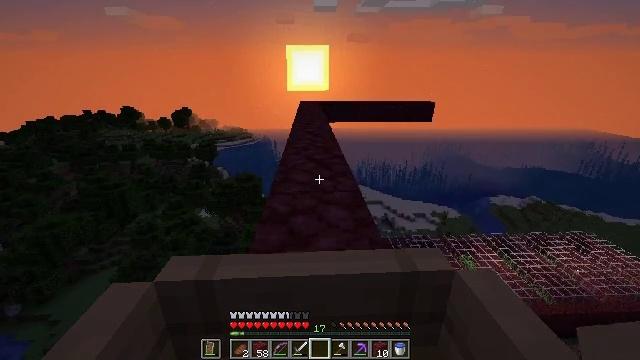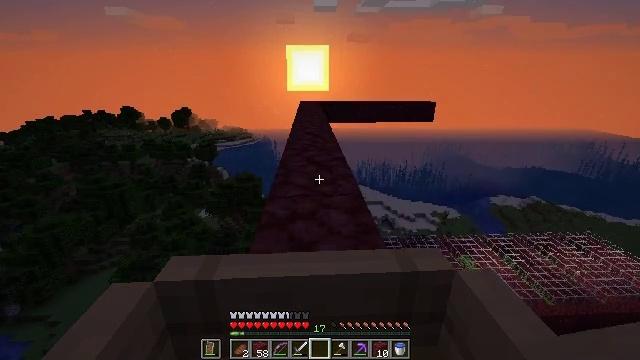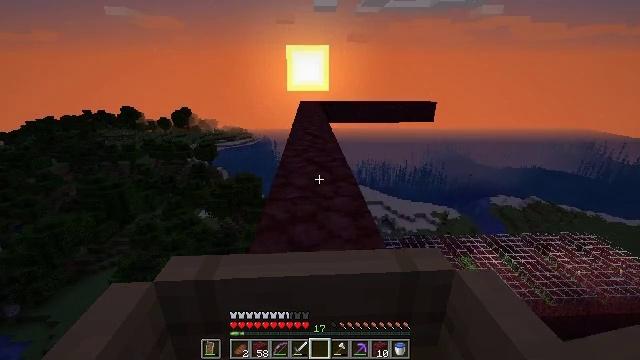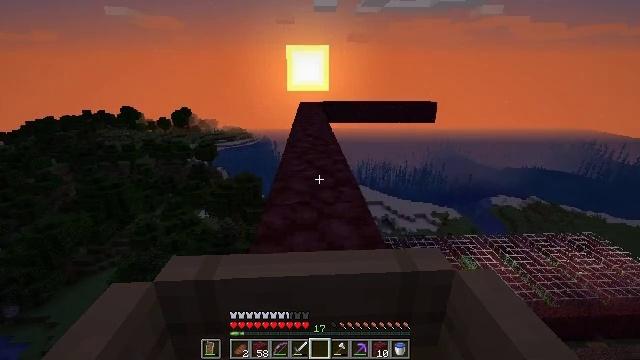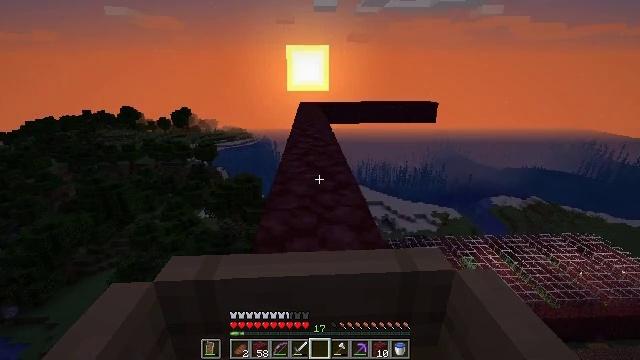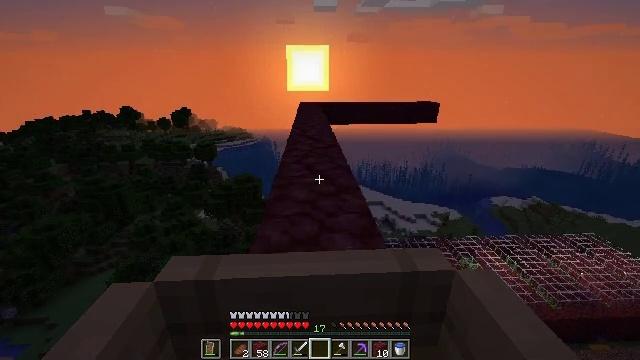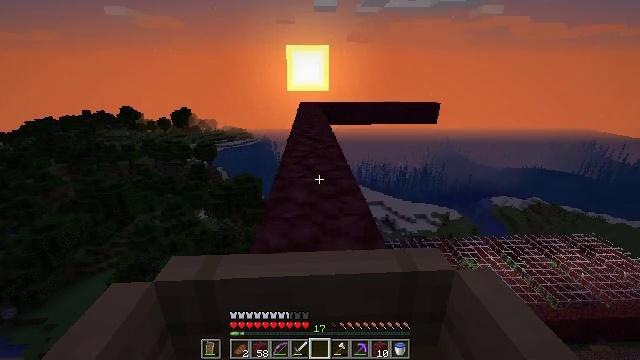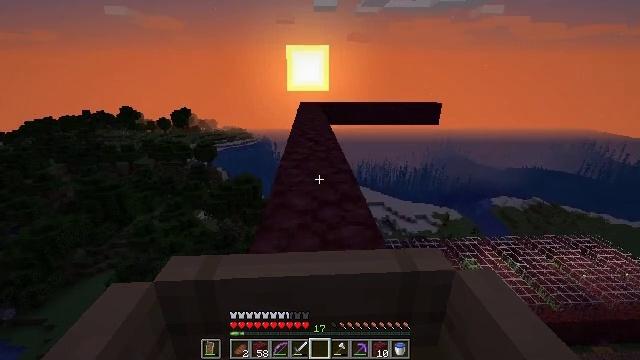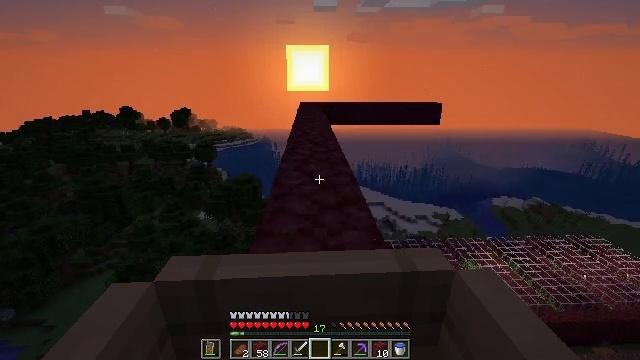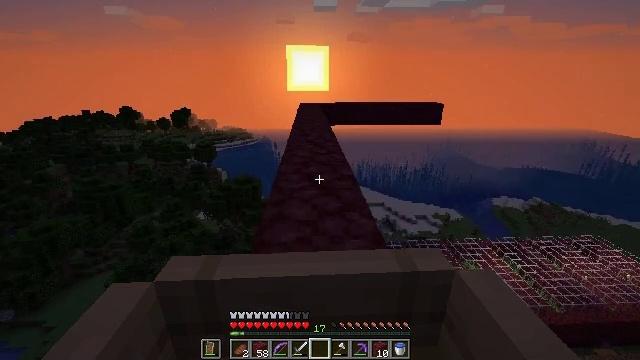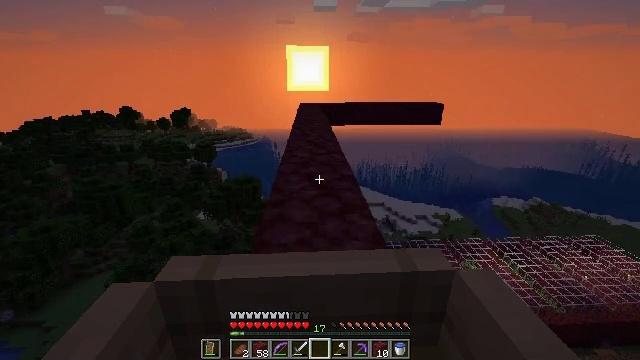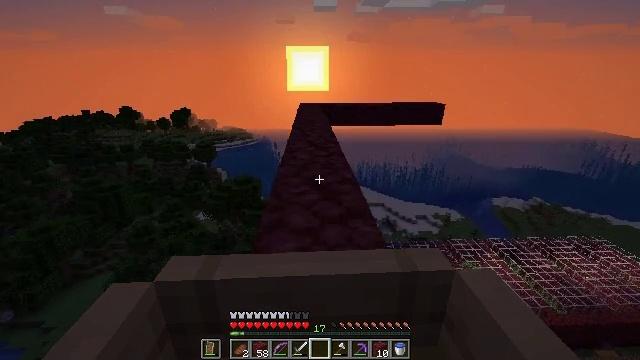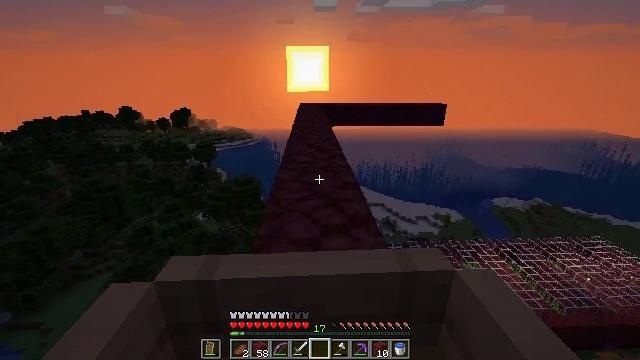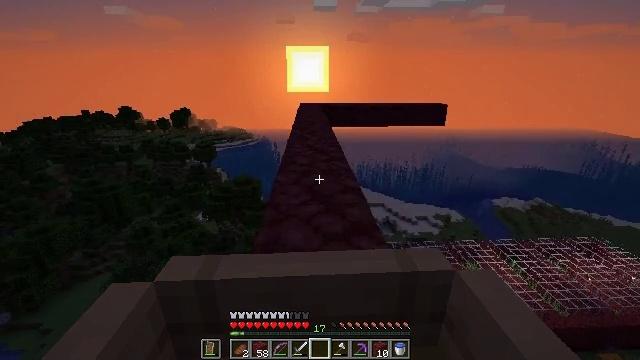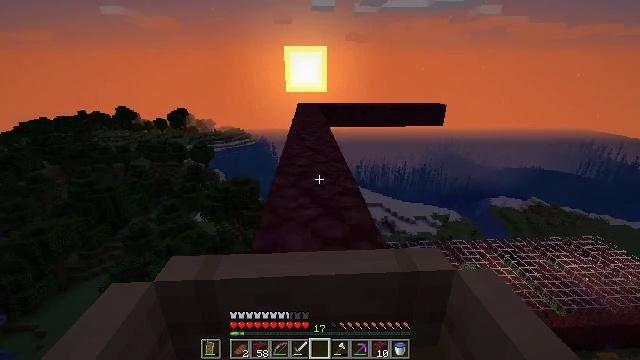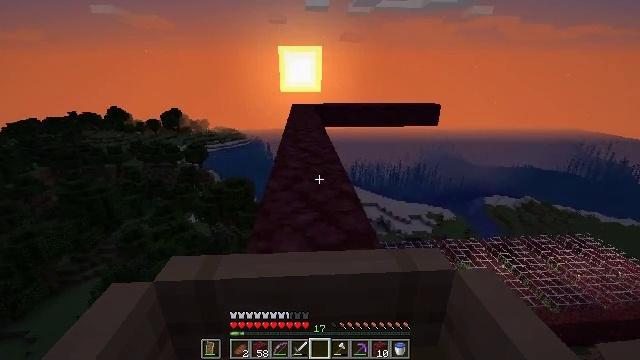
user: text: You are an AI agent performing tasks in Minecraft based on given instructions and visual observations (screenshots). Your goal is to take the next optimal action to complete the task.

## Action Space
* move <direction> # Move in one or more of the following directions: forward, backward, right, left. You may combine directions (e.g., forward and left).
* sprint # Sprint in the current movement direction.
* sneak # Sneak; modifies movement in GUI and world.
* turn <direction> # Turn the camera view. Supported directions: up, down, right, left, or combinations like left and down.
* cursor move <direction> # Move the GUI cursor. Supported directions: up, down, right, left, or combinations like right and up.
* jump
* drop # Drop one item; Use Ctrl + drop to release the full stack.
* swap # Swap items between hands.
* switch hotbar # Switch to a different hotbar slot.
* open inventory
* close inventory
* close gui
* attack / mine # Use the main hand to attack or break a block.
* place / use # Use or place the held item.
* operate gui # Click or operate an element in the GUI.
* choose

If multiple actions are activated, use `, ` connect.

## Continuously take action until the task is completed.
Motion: motion action
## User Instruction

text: Mine the white bed.
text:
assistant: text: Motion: move forward
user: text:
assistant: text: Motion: move forward
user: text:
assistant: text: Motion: move forward
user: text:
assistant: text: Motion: move forward
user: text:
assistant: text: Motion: move forward
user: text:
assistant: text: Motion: move forward
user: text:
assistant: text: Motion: move forward
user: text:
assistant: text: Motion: move forward
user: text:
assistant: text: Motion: move forward
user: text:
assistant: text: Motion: move forward
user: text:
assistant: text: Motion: move forward
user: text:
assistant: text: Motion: move forward
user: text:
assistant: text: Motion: move forward and move right
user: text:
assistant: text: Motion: move forward and move right
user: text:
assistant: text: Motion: move forward
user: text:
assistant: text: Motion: move forward
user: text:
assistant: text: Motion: move forward
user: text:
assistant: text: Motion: move forward
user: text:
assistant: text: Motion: move forward
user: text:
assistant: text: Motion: move forward
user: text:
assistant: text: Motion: move forward
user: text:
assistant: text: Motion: move forward and move left
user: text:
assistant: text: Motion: move forward and move left
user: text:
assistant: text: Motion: move forward
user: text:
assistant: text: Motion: move forward
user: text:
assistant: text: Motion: move forward
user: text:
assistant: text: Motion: move forward
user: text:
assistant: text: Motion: move forward
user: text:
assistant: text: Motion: move forward
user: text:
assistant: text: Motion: move forward